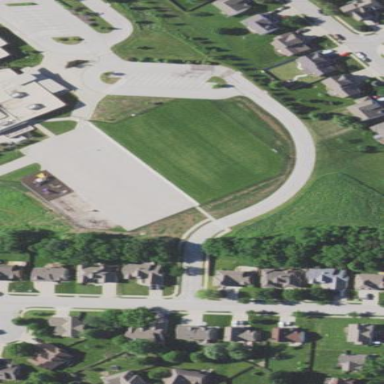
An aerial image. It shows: Schoolyard with asphalt surface.